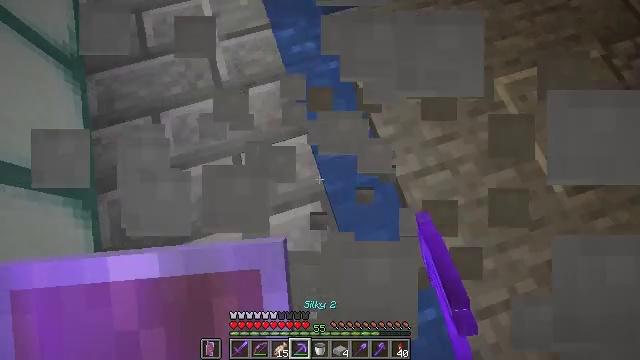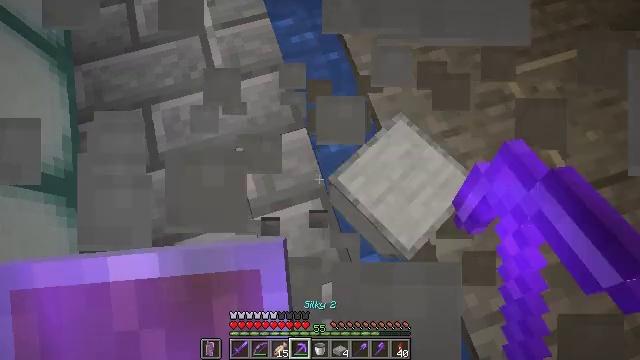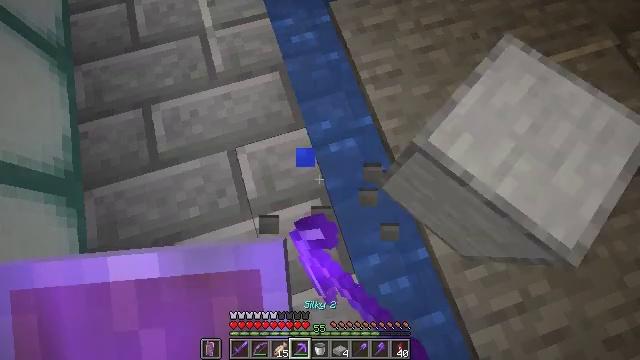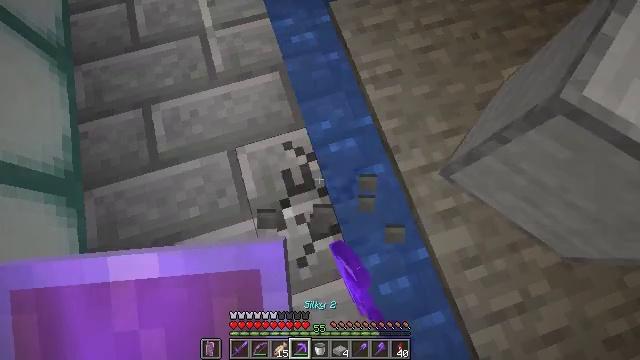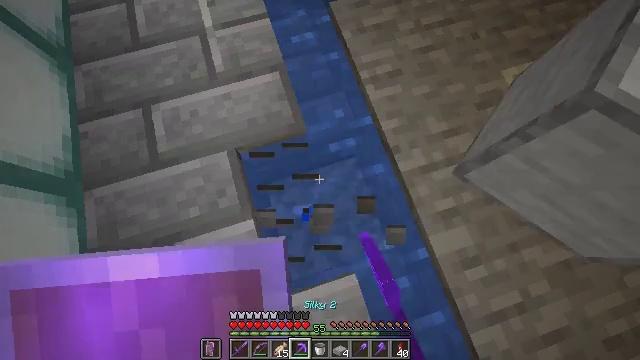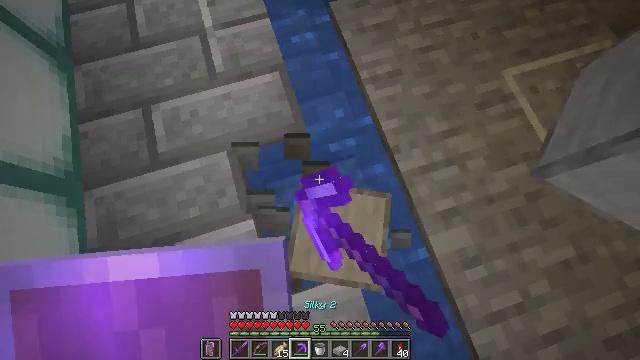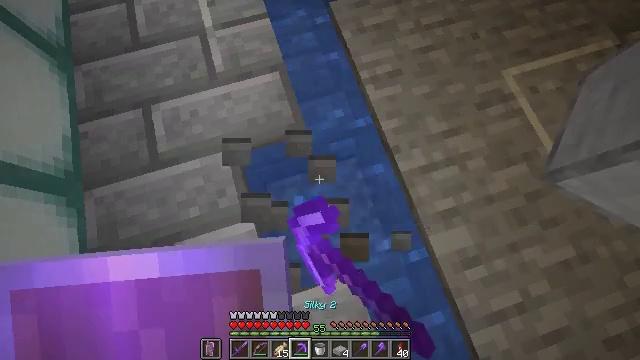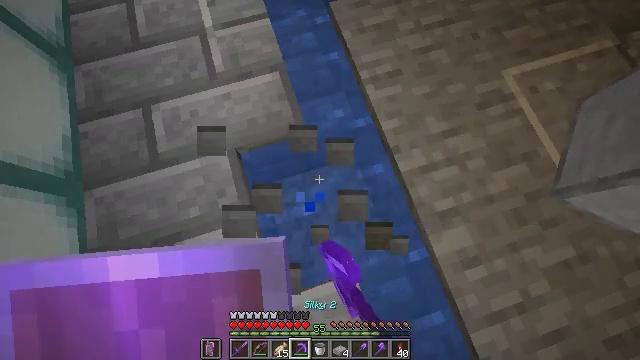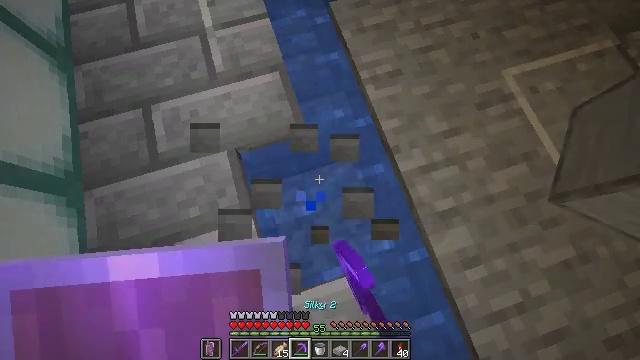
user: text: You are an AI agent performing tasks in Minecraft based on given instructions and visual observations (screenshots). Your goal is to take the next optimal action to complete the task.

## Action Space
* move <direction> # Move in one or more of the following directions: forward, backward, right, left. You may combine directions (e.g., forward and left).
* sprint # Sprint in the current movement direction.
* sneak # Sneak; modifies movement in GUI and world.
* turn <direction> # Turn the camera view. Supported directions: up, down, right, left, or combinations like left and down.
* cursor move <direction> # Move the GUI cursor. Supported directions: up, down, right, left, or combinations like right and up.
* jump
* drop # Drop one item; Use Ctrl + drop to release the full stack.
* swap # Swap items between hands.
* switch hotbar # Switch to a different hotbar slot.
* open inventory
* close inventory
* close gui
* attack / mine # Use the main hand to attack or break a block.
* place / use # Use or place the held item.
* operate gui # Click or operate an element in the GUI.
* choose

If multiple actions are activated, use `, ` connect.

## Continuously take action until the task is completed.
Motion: motion action
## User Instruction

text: Collect stone brick stairs for later use.
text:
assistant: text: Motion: attack / mine
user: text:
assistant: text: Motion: attack / mine
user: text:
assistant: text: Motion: attack / mine
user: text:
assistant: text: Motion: attack / mine
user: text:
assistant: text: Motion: attack / mine
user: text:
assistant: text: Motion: attack / mine
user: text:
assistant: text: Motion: no_op
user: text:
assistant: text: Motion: no_op
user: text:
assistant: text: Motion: no_op